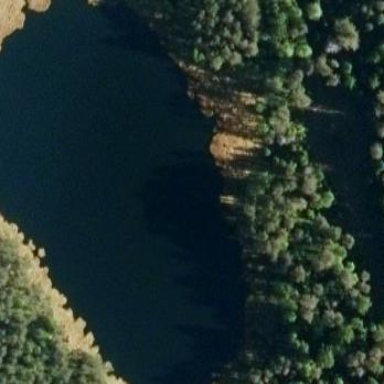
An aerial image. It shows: Lake with natural water.